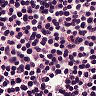
Metastatic tissue present: no